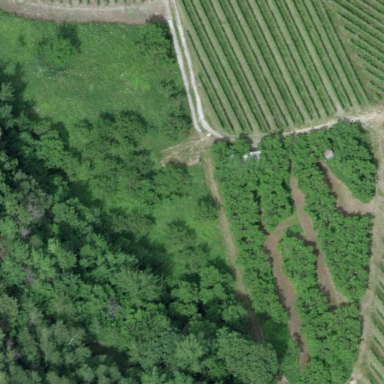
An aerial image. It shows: Orchard.